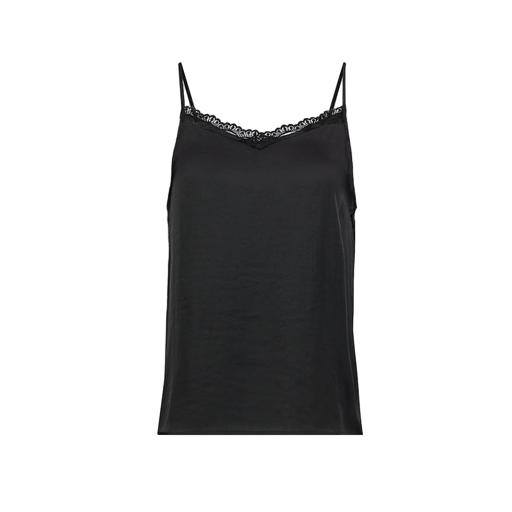
black dentelle lace-detail camisole, black curve cami rib lace, black chelsea cami, white background